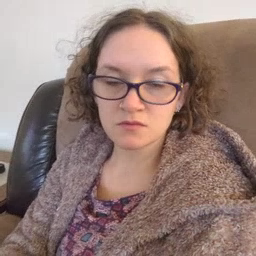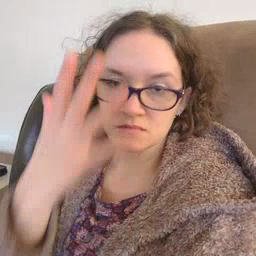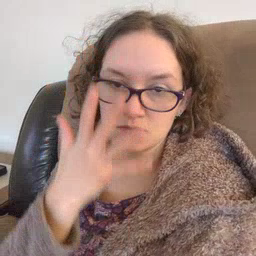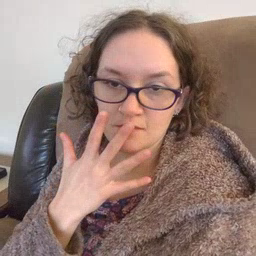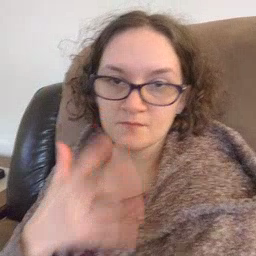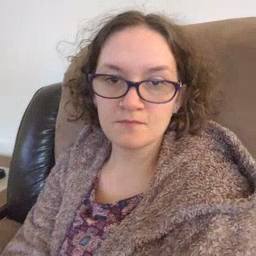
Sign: sad